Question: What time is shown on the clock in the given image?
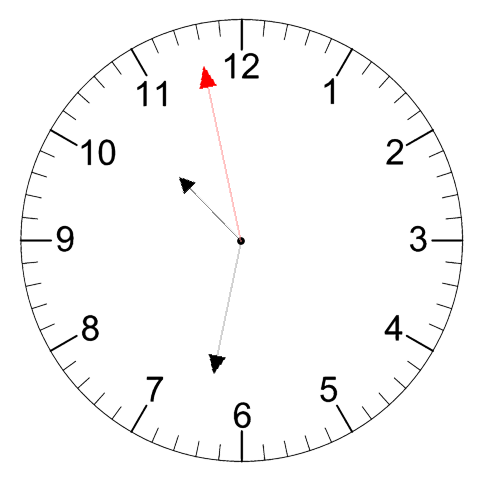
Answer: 10:31:58